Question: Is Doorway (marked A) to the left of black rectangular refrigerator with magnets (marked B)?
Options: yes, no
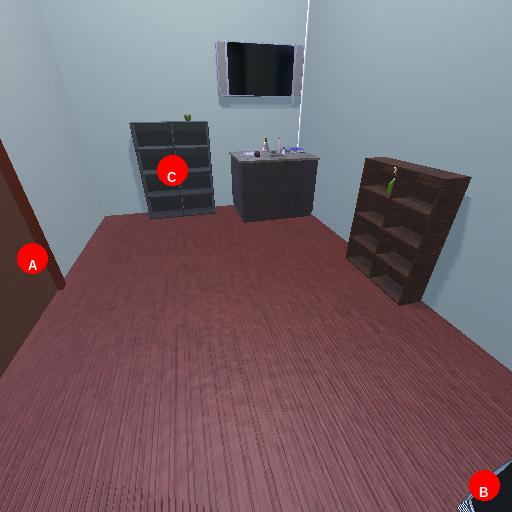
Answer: yes